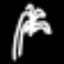
Label: palm tree